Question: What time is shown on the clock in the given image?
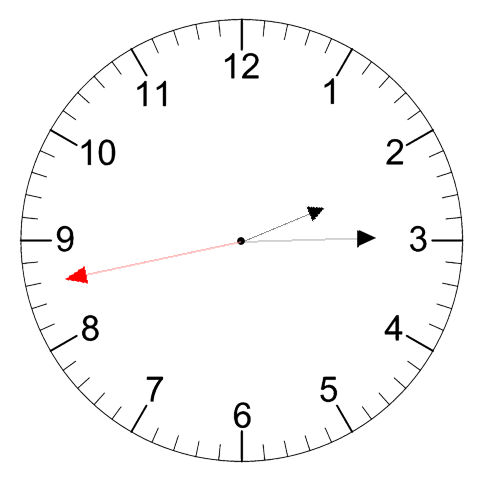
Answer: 02:14:43